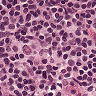
Metastatic tissue present: no